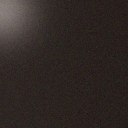
Screen state: off